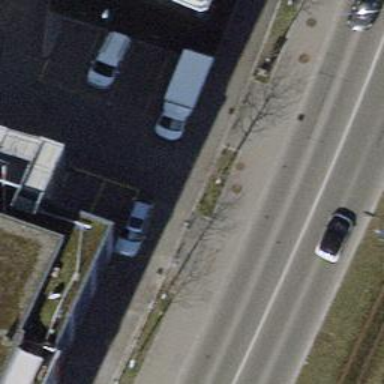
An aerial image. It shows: Bollard.